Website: ulta-beauty
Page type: delivery-shipping
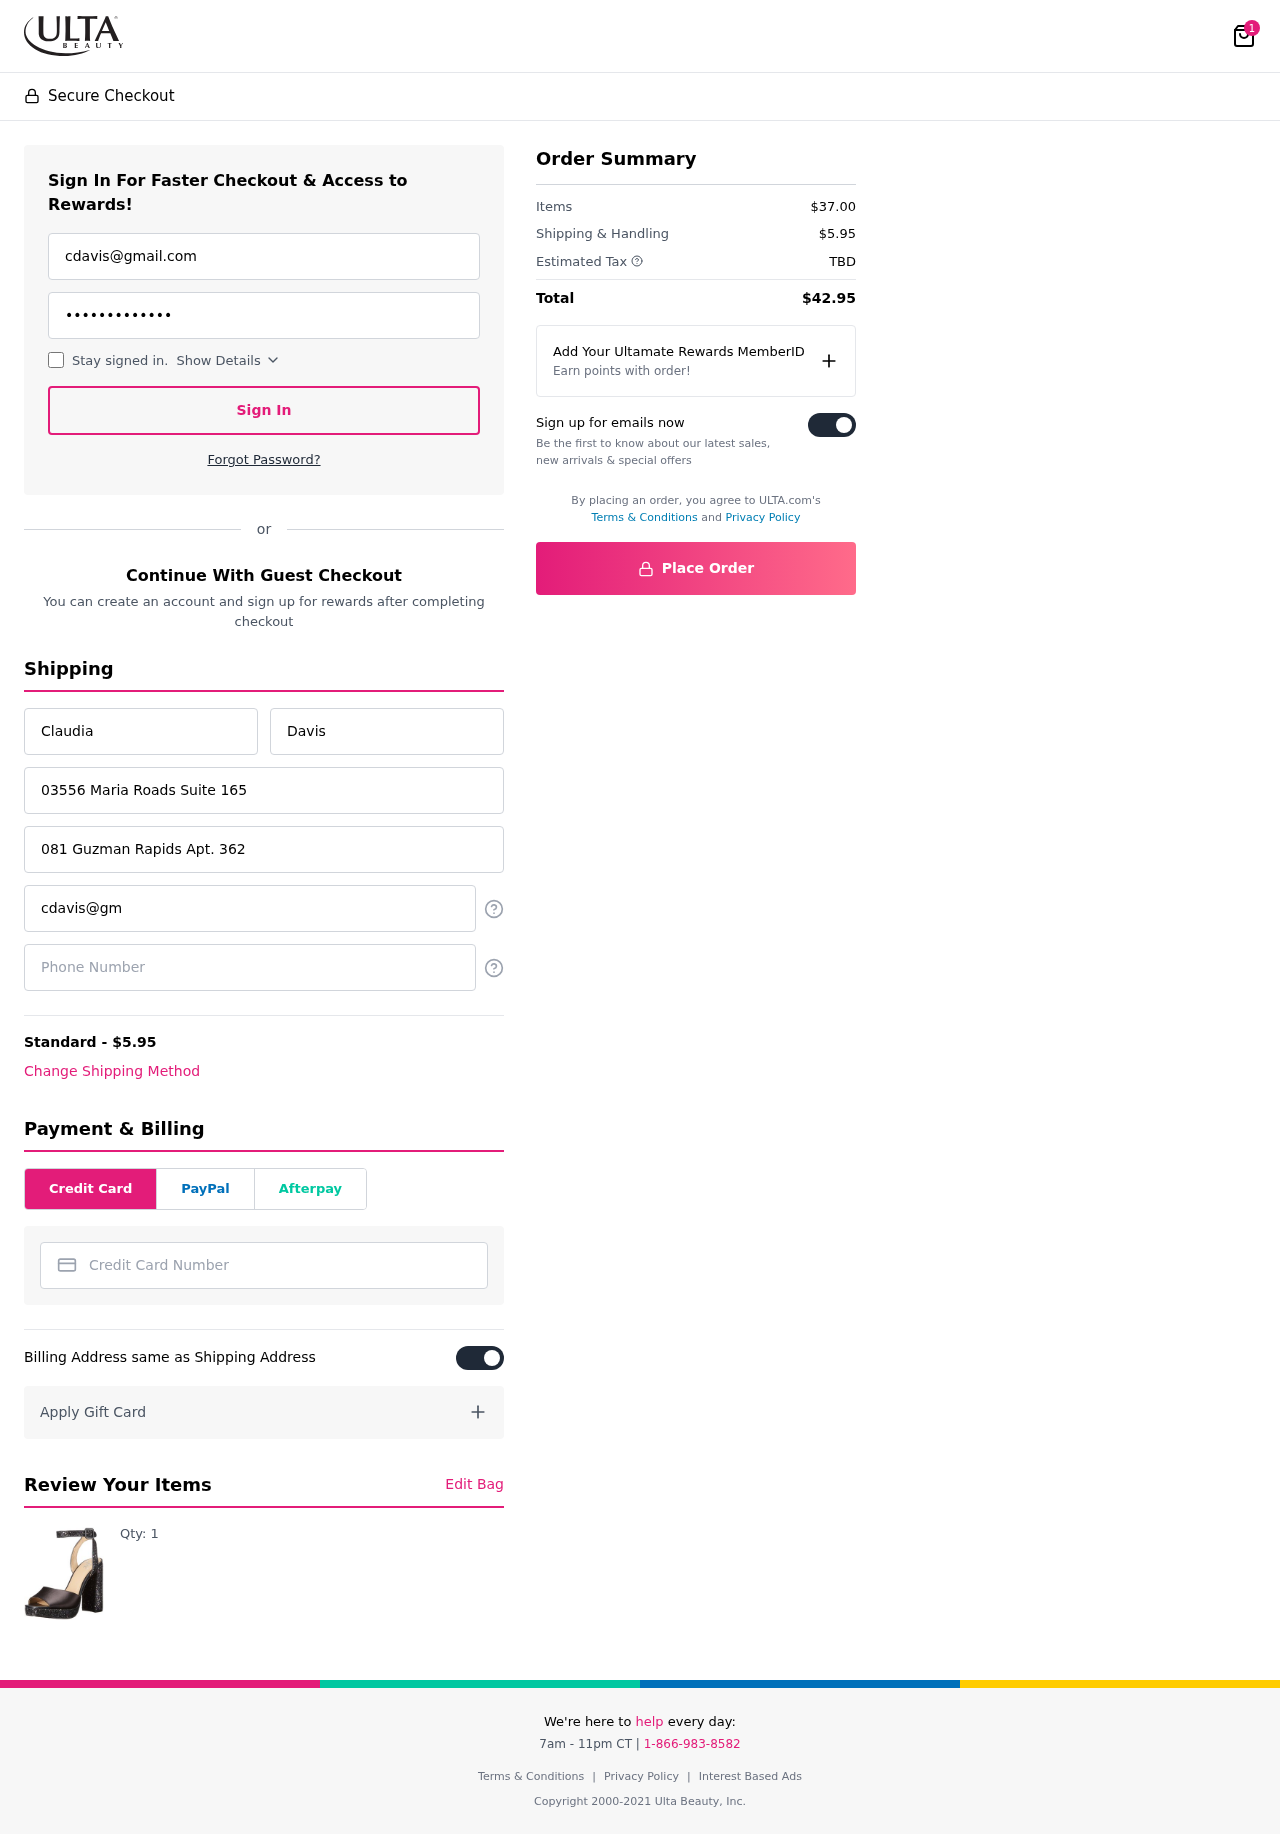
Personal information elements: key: PII_CARD_NUMBER
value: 4044 7250 7492 8500
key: PII_EMAIL
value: cdavis@gmail.com
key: PII_EMAIL2
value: cdavis@gmail.com
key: PII_FIRSTNAME
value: Claudia
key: PII_LASTNAME
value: Davis
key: PII_PHONE
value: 3969398578
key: PII_STREET
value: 03556 Maria Roads Suite 165
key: PII_STREET2
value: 081 Guzman Rapids Apt. 362
Product elements: key: PRODUCT1_QUANTITY
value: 1
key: PRODUCT1
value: Qty: 1
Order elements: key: ORDER_NUM_ITEMS
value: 1
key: ORDER_SHIPPING_COST
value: $5.95
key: ORDER_SUBTOTAL
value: $37.00
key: ORDER_TAX
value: TBD
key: ORDER_TOTAL
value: $42.95